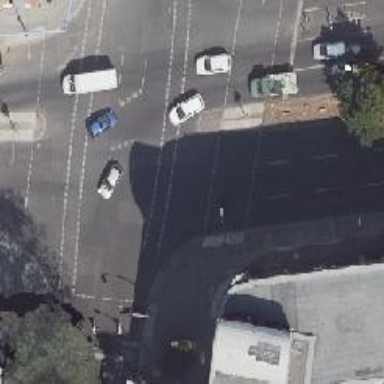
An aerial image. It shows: Crossing with traffic signals.